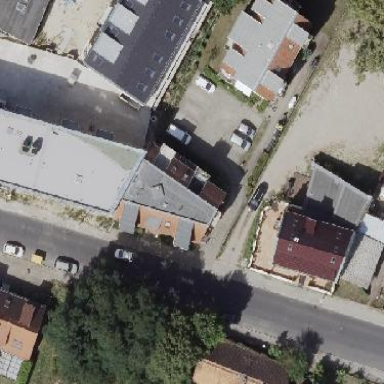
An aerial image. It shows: Building with apartments featuring unique double saltbox roof shape.